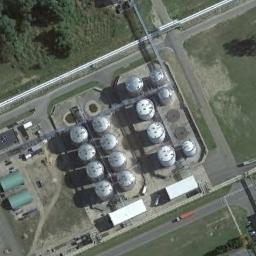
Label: storage_tank